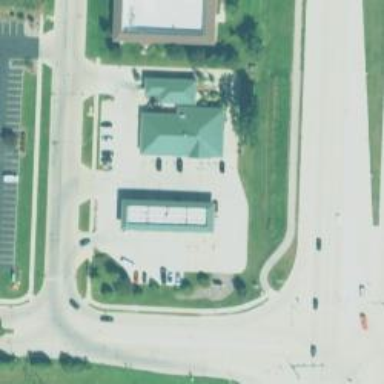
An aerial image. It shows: Convenience shop.